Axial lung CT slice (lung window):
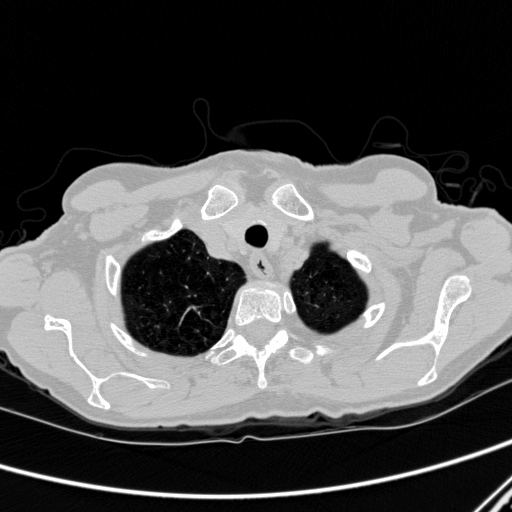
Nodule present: no